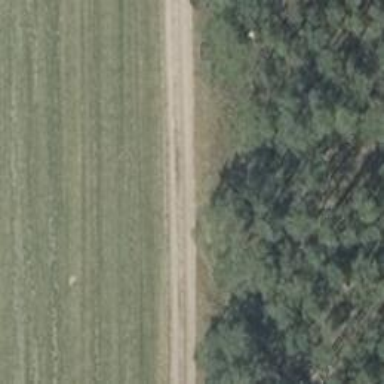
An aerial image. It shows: Track road with grade4 tracktype.